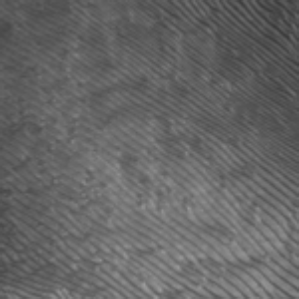
Label: frost